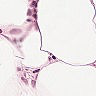
Metastatic tissue present: no